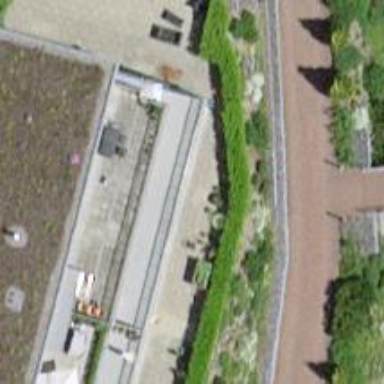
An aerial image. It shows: Hedge barrier.